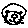
Label: cat